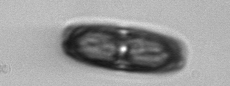
Label: Ephemera